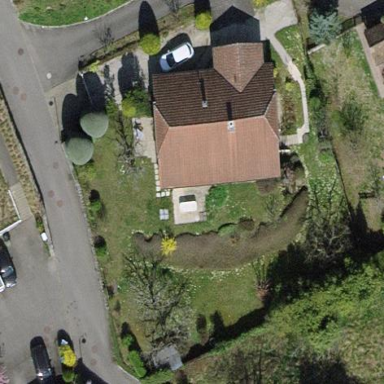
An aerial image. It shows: Detached building with hipped roof.